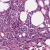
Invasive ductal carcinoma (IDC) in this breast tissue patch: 1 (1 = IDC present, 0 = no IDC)